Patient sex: F
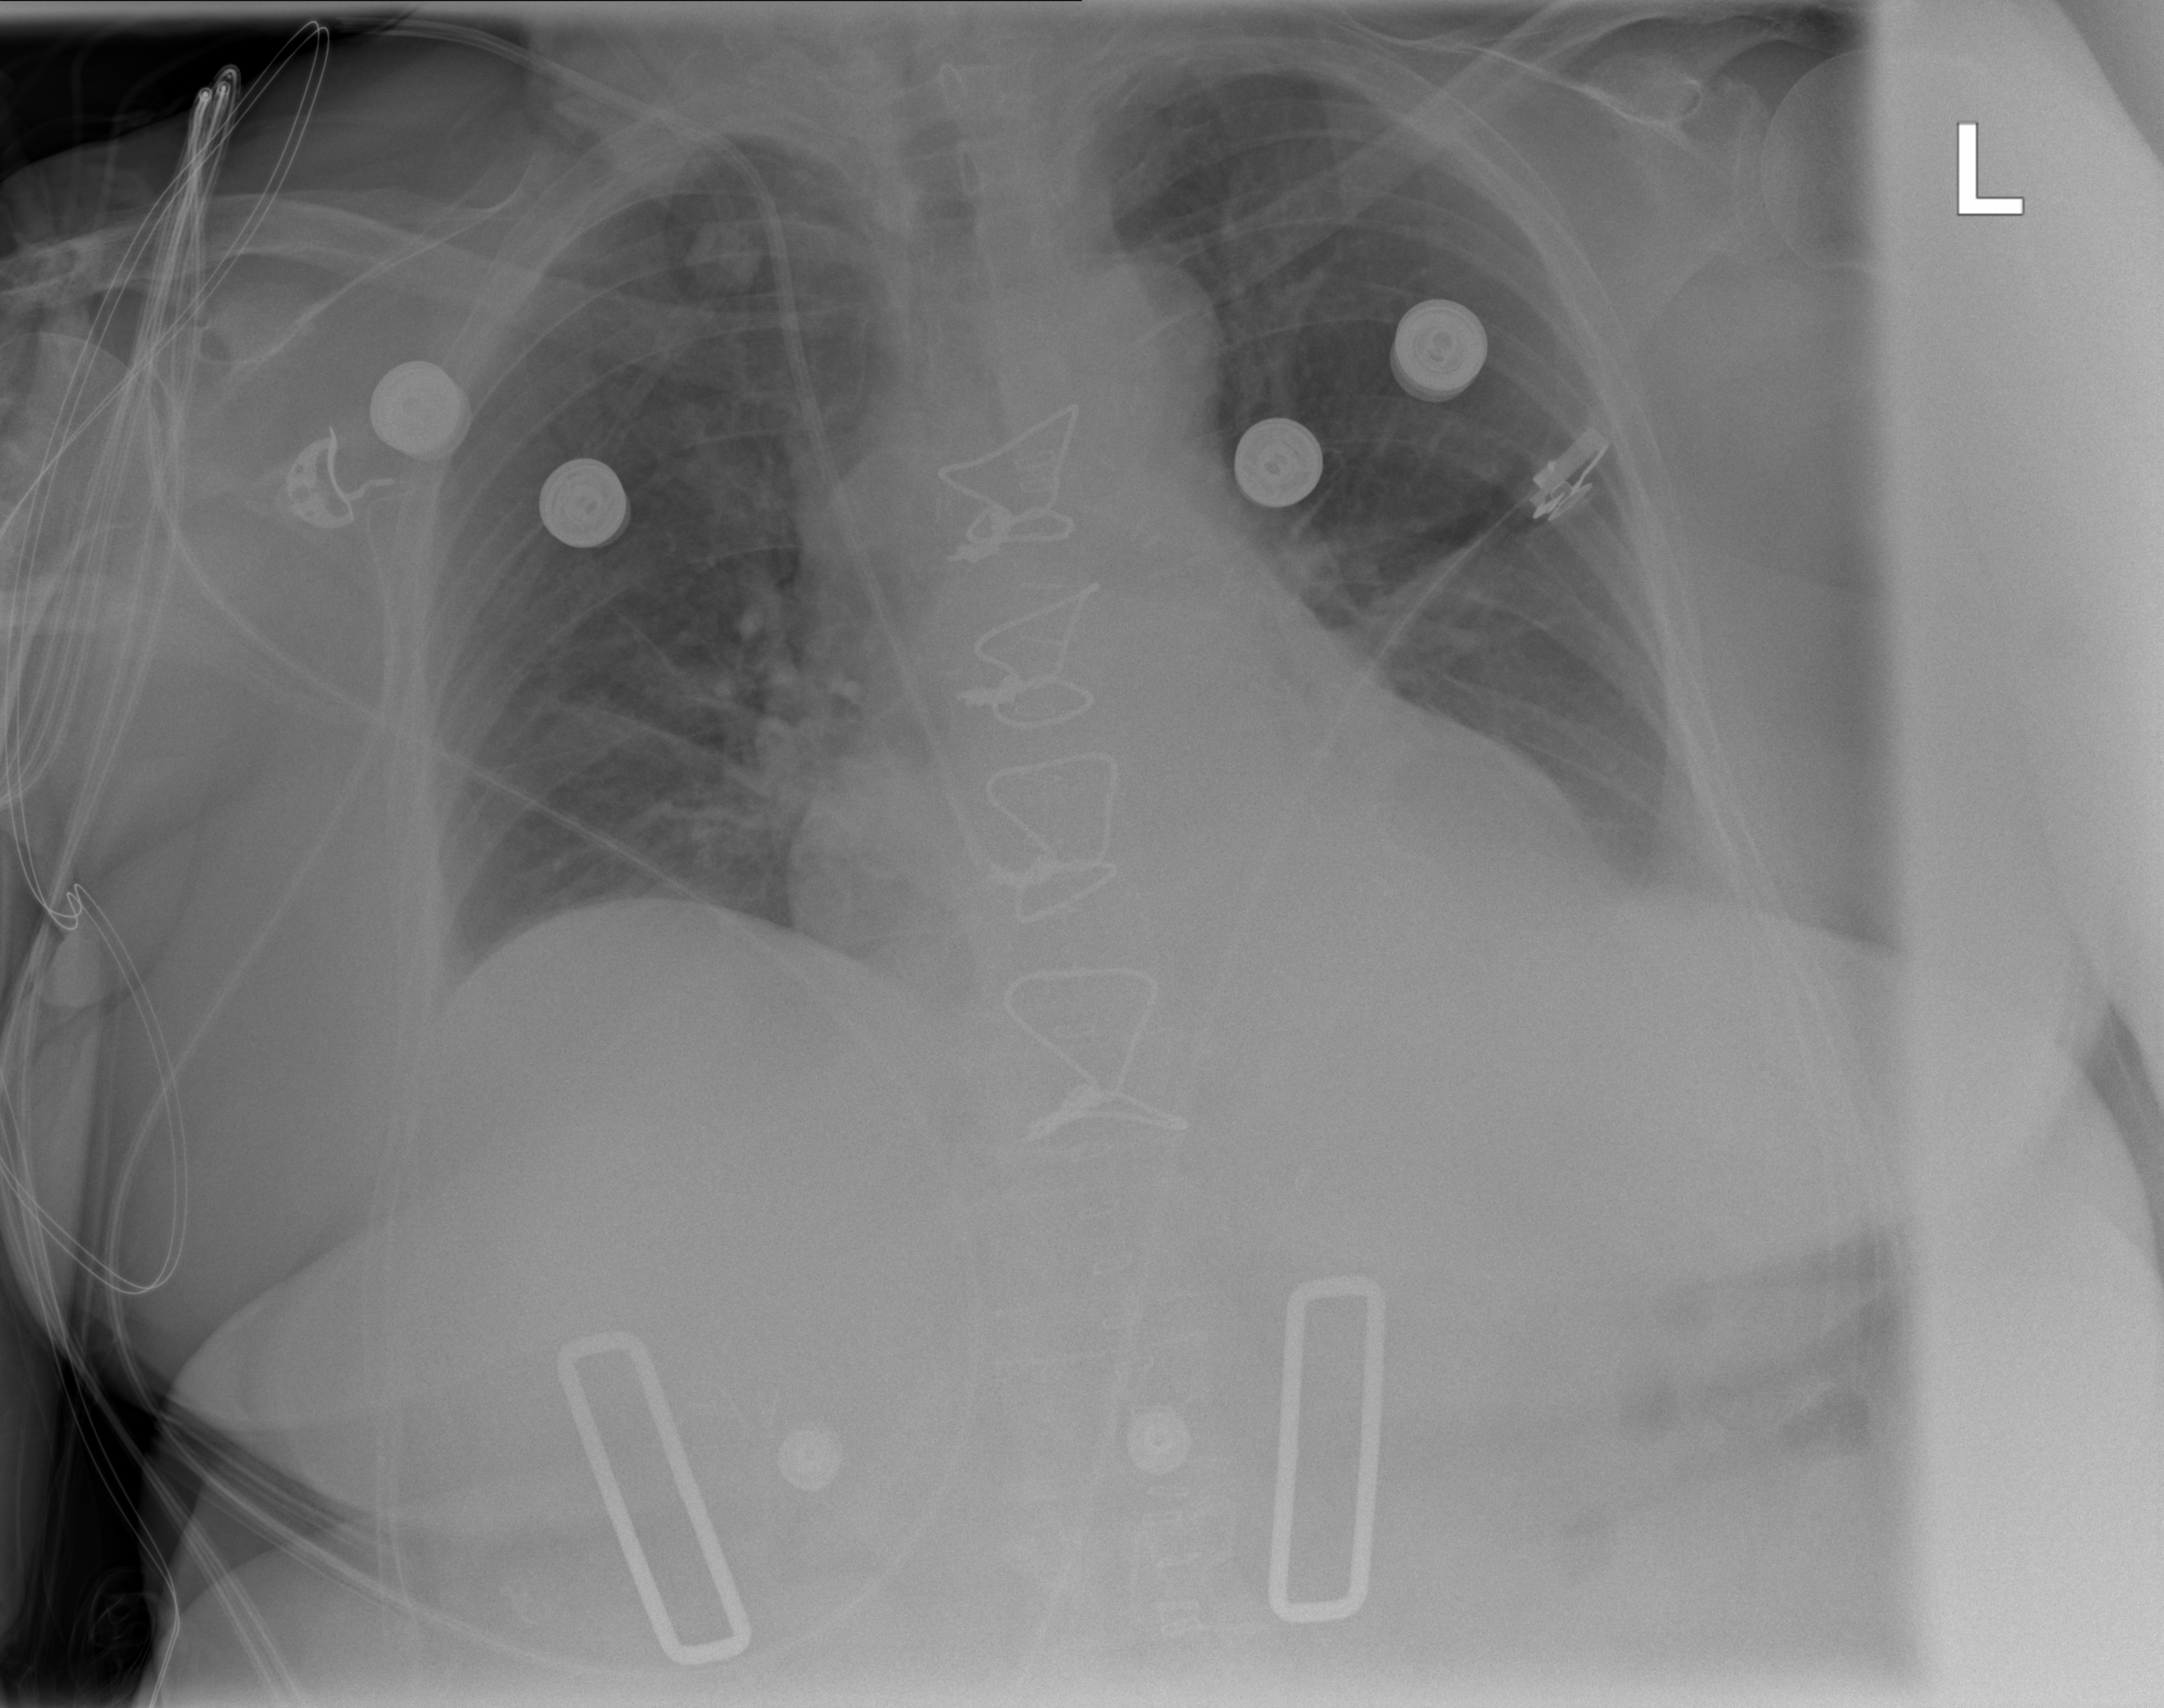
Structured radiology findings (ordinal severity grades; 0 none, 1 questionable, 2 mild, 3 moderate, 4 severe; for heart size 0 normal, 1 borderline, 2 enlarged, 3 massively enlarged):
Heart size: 0
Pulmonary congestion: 1
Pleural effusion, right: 0
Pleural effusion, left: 1
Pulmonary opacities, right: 0
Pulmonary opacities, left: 0
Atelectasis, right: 2
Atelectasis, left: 2